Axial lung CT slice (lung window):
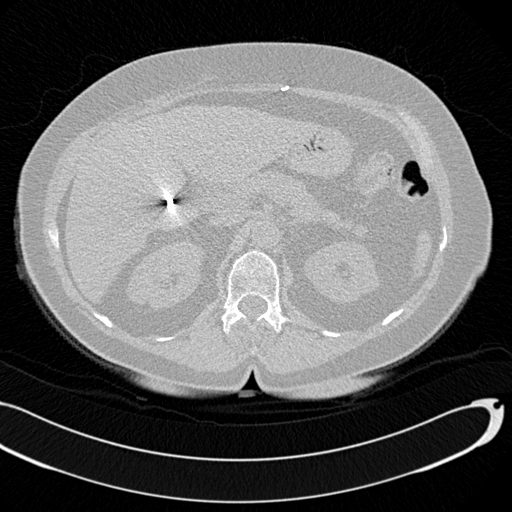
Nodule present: no